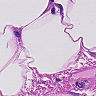
Metastatic tissue present: no